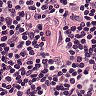
Metastatic tissue present: no